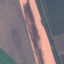
Label: AnnualCrop